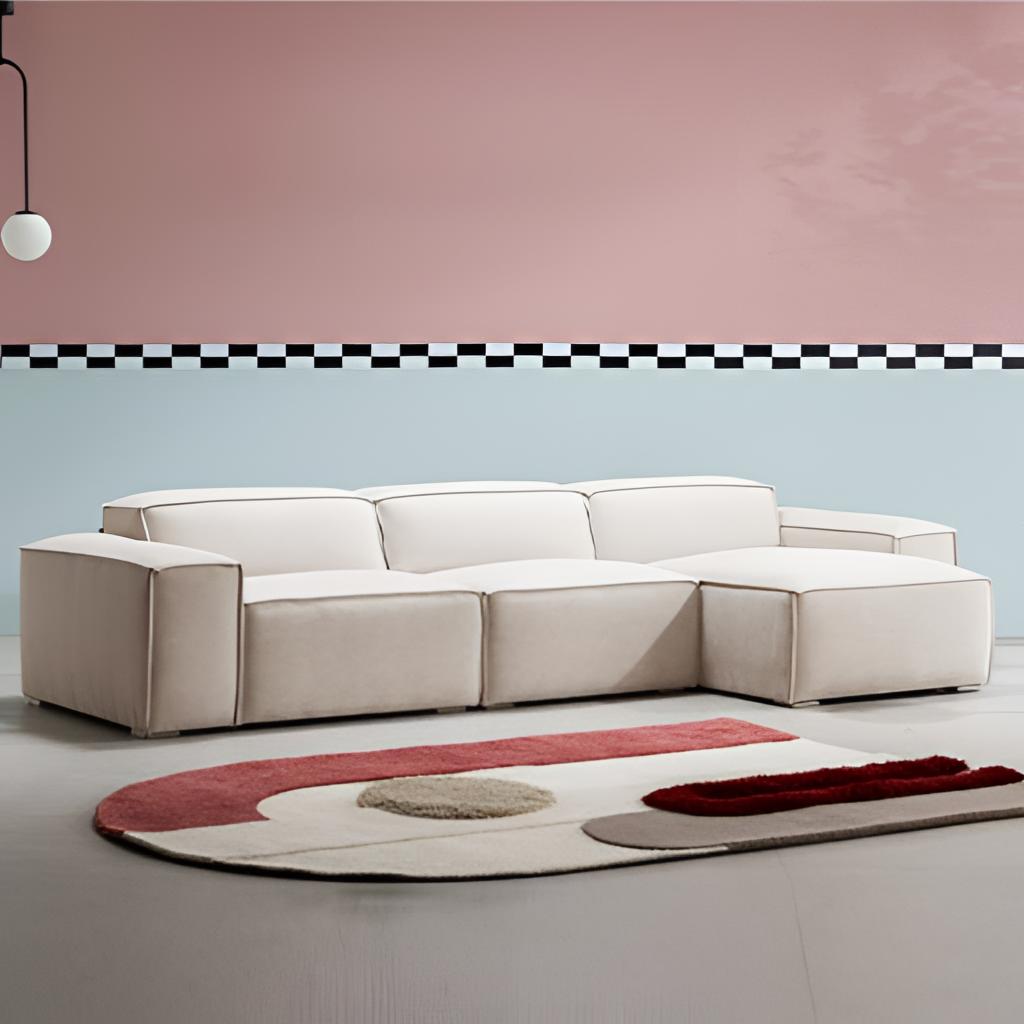
living room, fabric sectional sofa, pink and light blue paint wallpaper, with horizontal two tone pattern, tile flooring, with solid pattern, modern